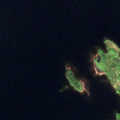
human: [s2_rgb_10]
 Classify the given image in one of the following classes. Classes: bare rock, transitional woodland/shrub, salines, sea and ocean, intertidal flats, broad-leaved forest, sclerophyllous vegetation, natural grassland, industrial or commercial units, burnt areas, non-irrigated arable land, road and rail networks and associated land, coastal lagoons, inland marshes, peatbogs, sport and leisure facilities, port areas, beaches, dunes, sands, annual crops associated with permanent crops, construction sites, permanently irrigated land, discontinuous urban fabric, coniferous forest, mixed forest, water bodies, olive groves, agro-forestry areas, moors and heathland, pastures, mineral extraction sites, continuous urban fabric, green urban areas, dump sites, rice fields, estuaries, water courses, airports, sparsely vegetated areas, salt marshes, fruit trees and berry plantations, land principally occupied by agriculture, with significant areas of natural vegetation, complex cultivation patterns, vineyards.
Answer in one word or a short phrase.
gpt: water bodies